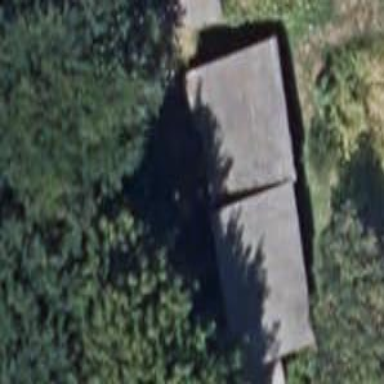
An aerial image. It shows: Barn.